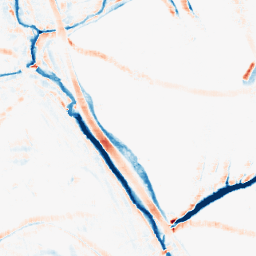
Category: morphological
Decomposition family: morphological_rect
Decomposition parameters: operation: average
width: 10
height: 10
Upsampling method: sinc_blackman
Upsampling parameters: scale: 4
kernel_size: 8
Upsampling scale: 4